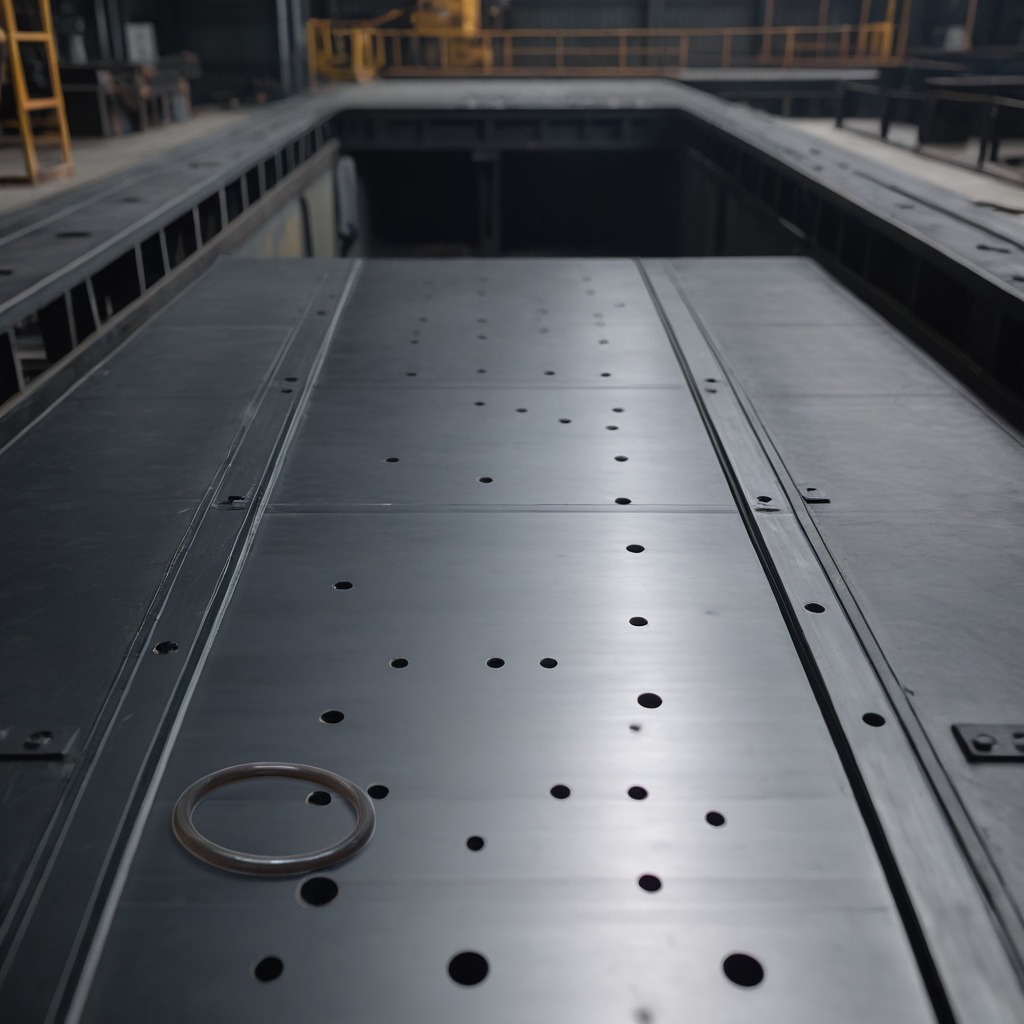
A rubber O-ring is lying on the cold steel table in a mining workshop.